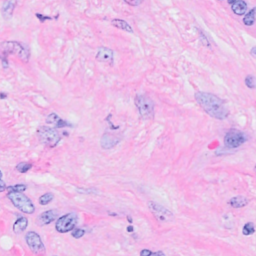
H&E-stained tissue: Breast